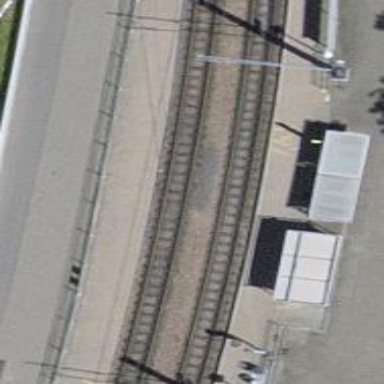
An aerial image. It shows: Tram stop with public transport stop position for trams.